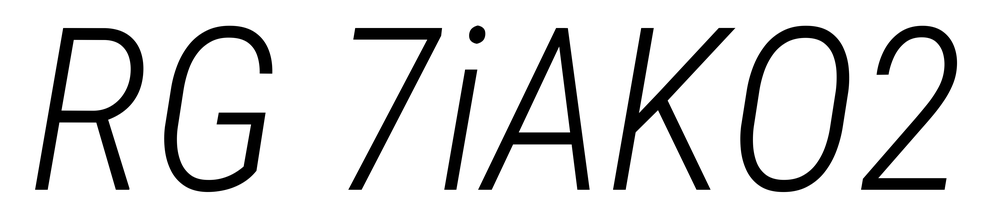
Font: Roboto-Italic_Condensed_Light_Italic